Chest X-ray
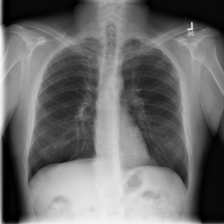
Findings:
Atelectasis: negative
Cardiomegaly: negative
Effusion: negative
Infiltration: negative
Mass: negative
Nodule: negative
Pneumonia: negative
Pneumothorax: negative
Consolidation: negative
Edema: negative
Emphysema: negative
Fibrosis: negative
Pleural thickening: negative
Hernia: negative